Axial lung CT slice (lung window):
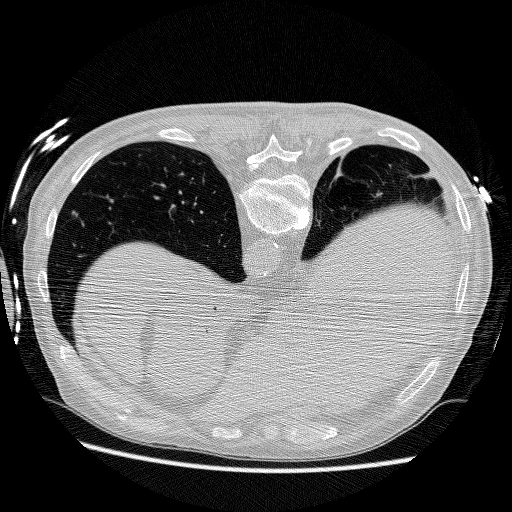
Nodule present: no